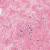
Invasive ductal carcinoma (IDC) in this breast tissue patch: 0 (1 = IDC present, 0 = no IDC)